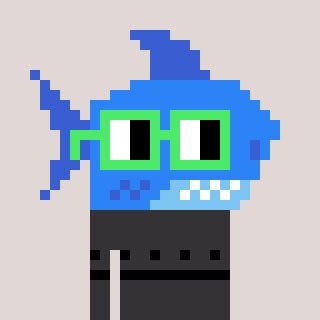
a pixel art character with square light green glasses, a shark-shaped head and a grayscale-colored body on a warm background